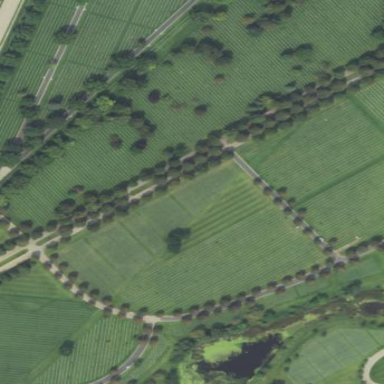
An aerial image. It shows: Sector in the cemetery.